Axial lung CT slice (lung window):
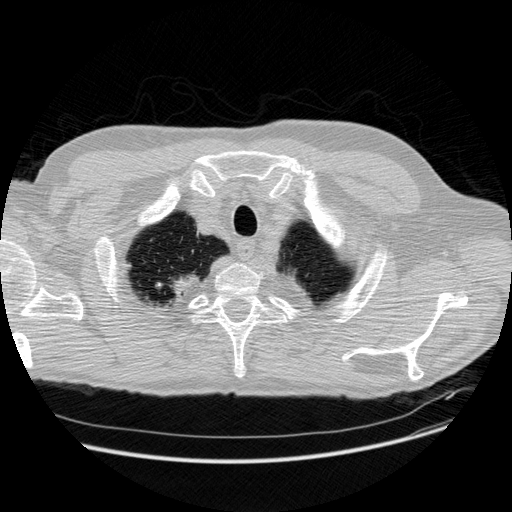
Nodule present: no